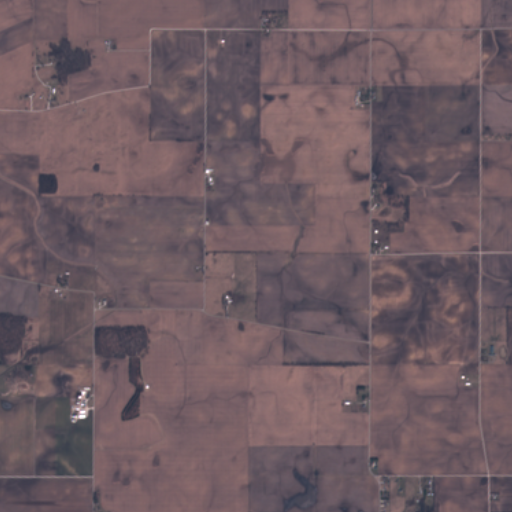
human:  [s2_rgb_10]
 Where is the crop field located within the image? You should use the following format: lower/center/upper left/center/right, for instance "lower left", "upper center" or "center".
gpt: The crop field is located in the upper right of the image.
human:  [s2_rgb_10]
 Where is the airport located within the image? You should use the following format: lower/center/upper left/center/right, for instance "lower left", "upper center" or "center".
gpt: There is no airport in the image.